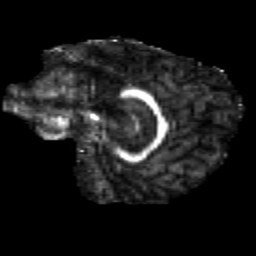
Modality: FA
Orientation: sagittal
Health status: healthy
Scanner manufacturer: siemens
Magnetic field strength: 3 T
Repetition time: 12 s
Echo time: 0.092 s